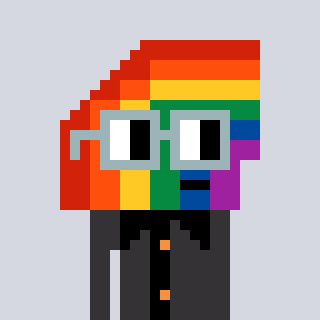
a pixel art character with square dark gray glasses, a rainbow-shaped head and a grayscale-colored body on a cool background